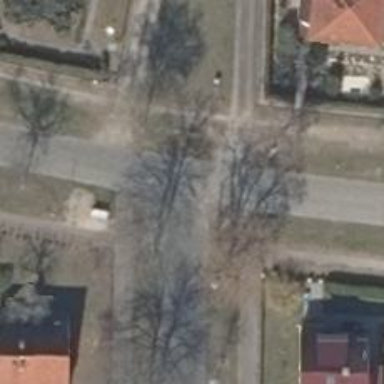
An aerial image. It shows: Residential road with sidewalks on both sides.